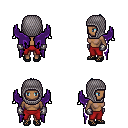
a pixel art fantasy rpg character, female body template, human, dark skin, purple wings, red pants, raven short mohawk hairstyle, chain hood, metal gloves, ghillies, four views (front, back, left, right), 2x2 character sprite sheet, small pixel art, hard edges, no anti-aliasing